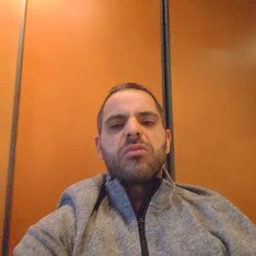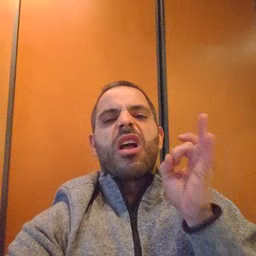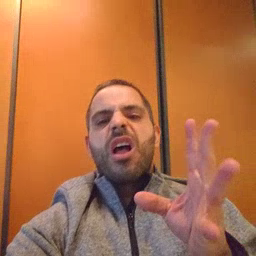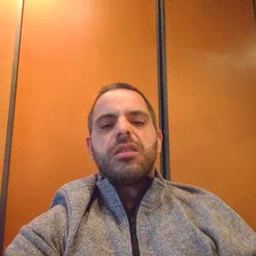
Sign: hate